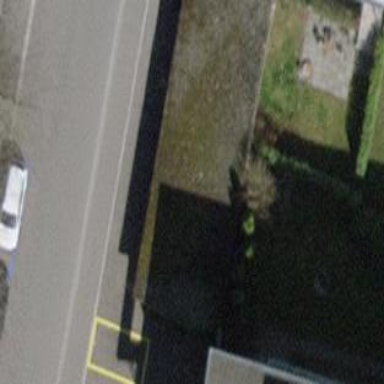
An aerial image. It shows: Group of garages.